Aerial crown-view tile of a tropical tree (Barro Colorado Island, Panama), acquired 20250715:
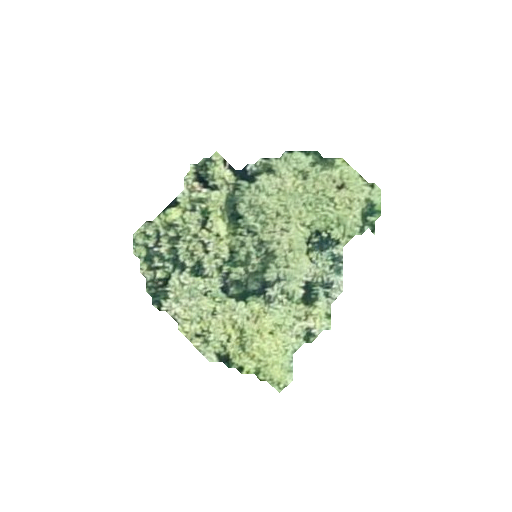
Species: Cordia alliodora
GBIF accepted scientific name: Cordia alliodora
Crown area: 55.571 m²